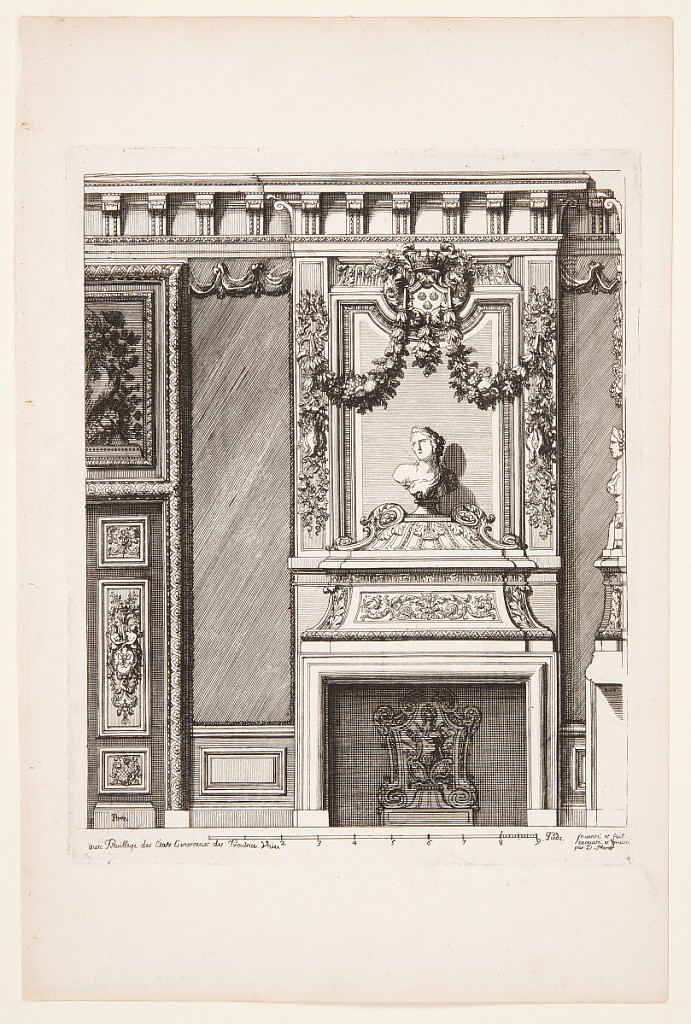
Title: De Voorst Palace, Staircase
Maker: Daniel Marot, French, active in the Netherlands and England, 1661–1752
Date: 1700
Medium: Etching and black ink on white laid paper
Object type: Print
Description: Design for an ornate mantlepiece. On the mantlepiece is a bust of a woman's head turned left and ornamental garlands. The panel next to the mantlepiece also has decorative moulding.